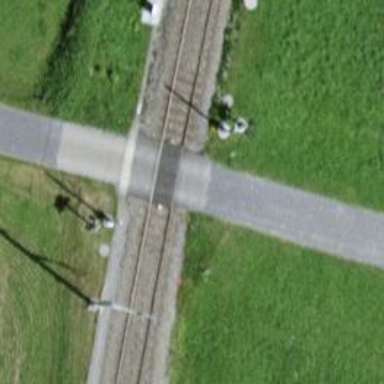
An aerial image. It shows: Full barrier level crossing along the railway.